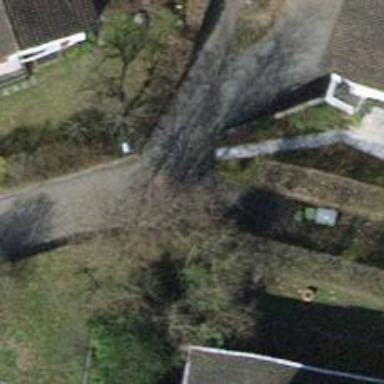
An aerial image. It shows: Bollard.